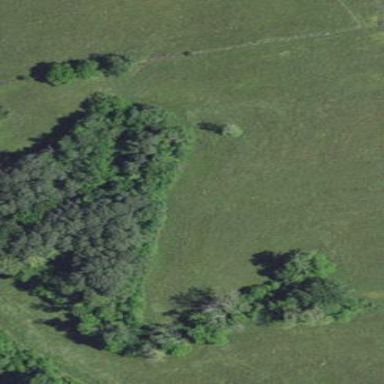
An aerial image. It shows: Serene woodland landscape.